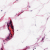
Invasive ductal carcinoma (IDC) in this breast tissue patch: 0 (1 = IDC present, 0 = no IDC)